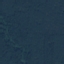
Land use / land cover class: Forest